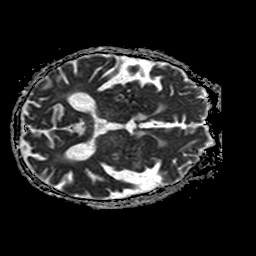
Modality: ADC
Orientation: axial
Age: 88
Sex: male
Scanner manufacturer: philips
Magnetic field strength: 1.5 T
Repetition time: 3.49 s
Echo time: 0.09565 s